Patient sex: F
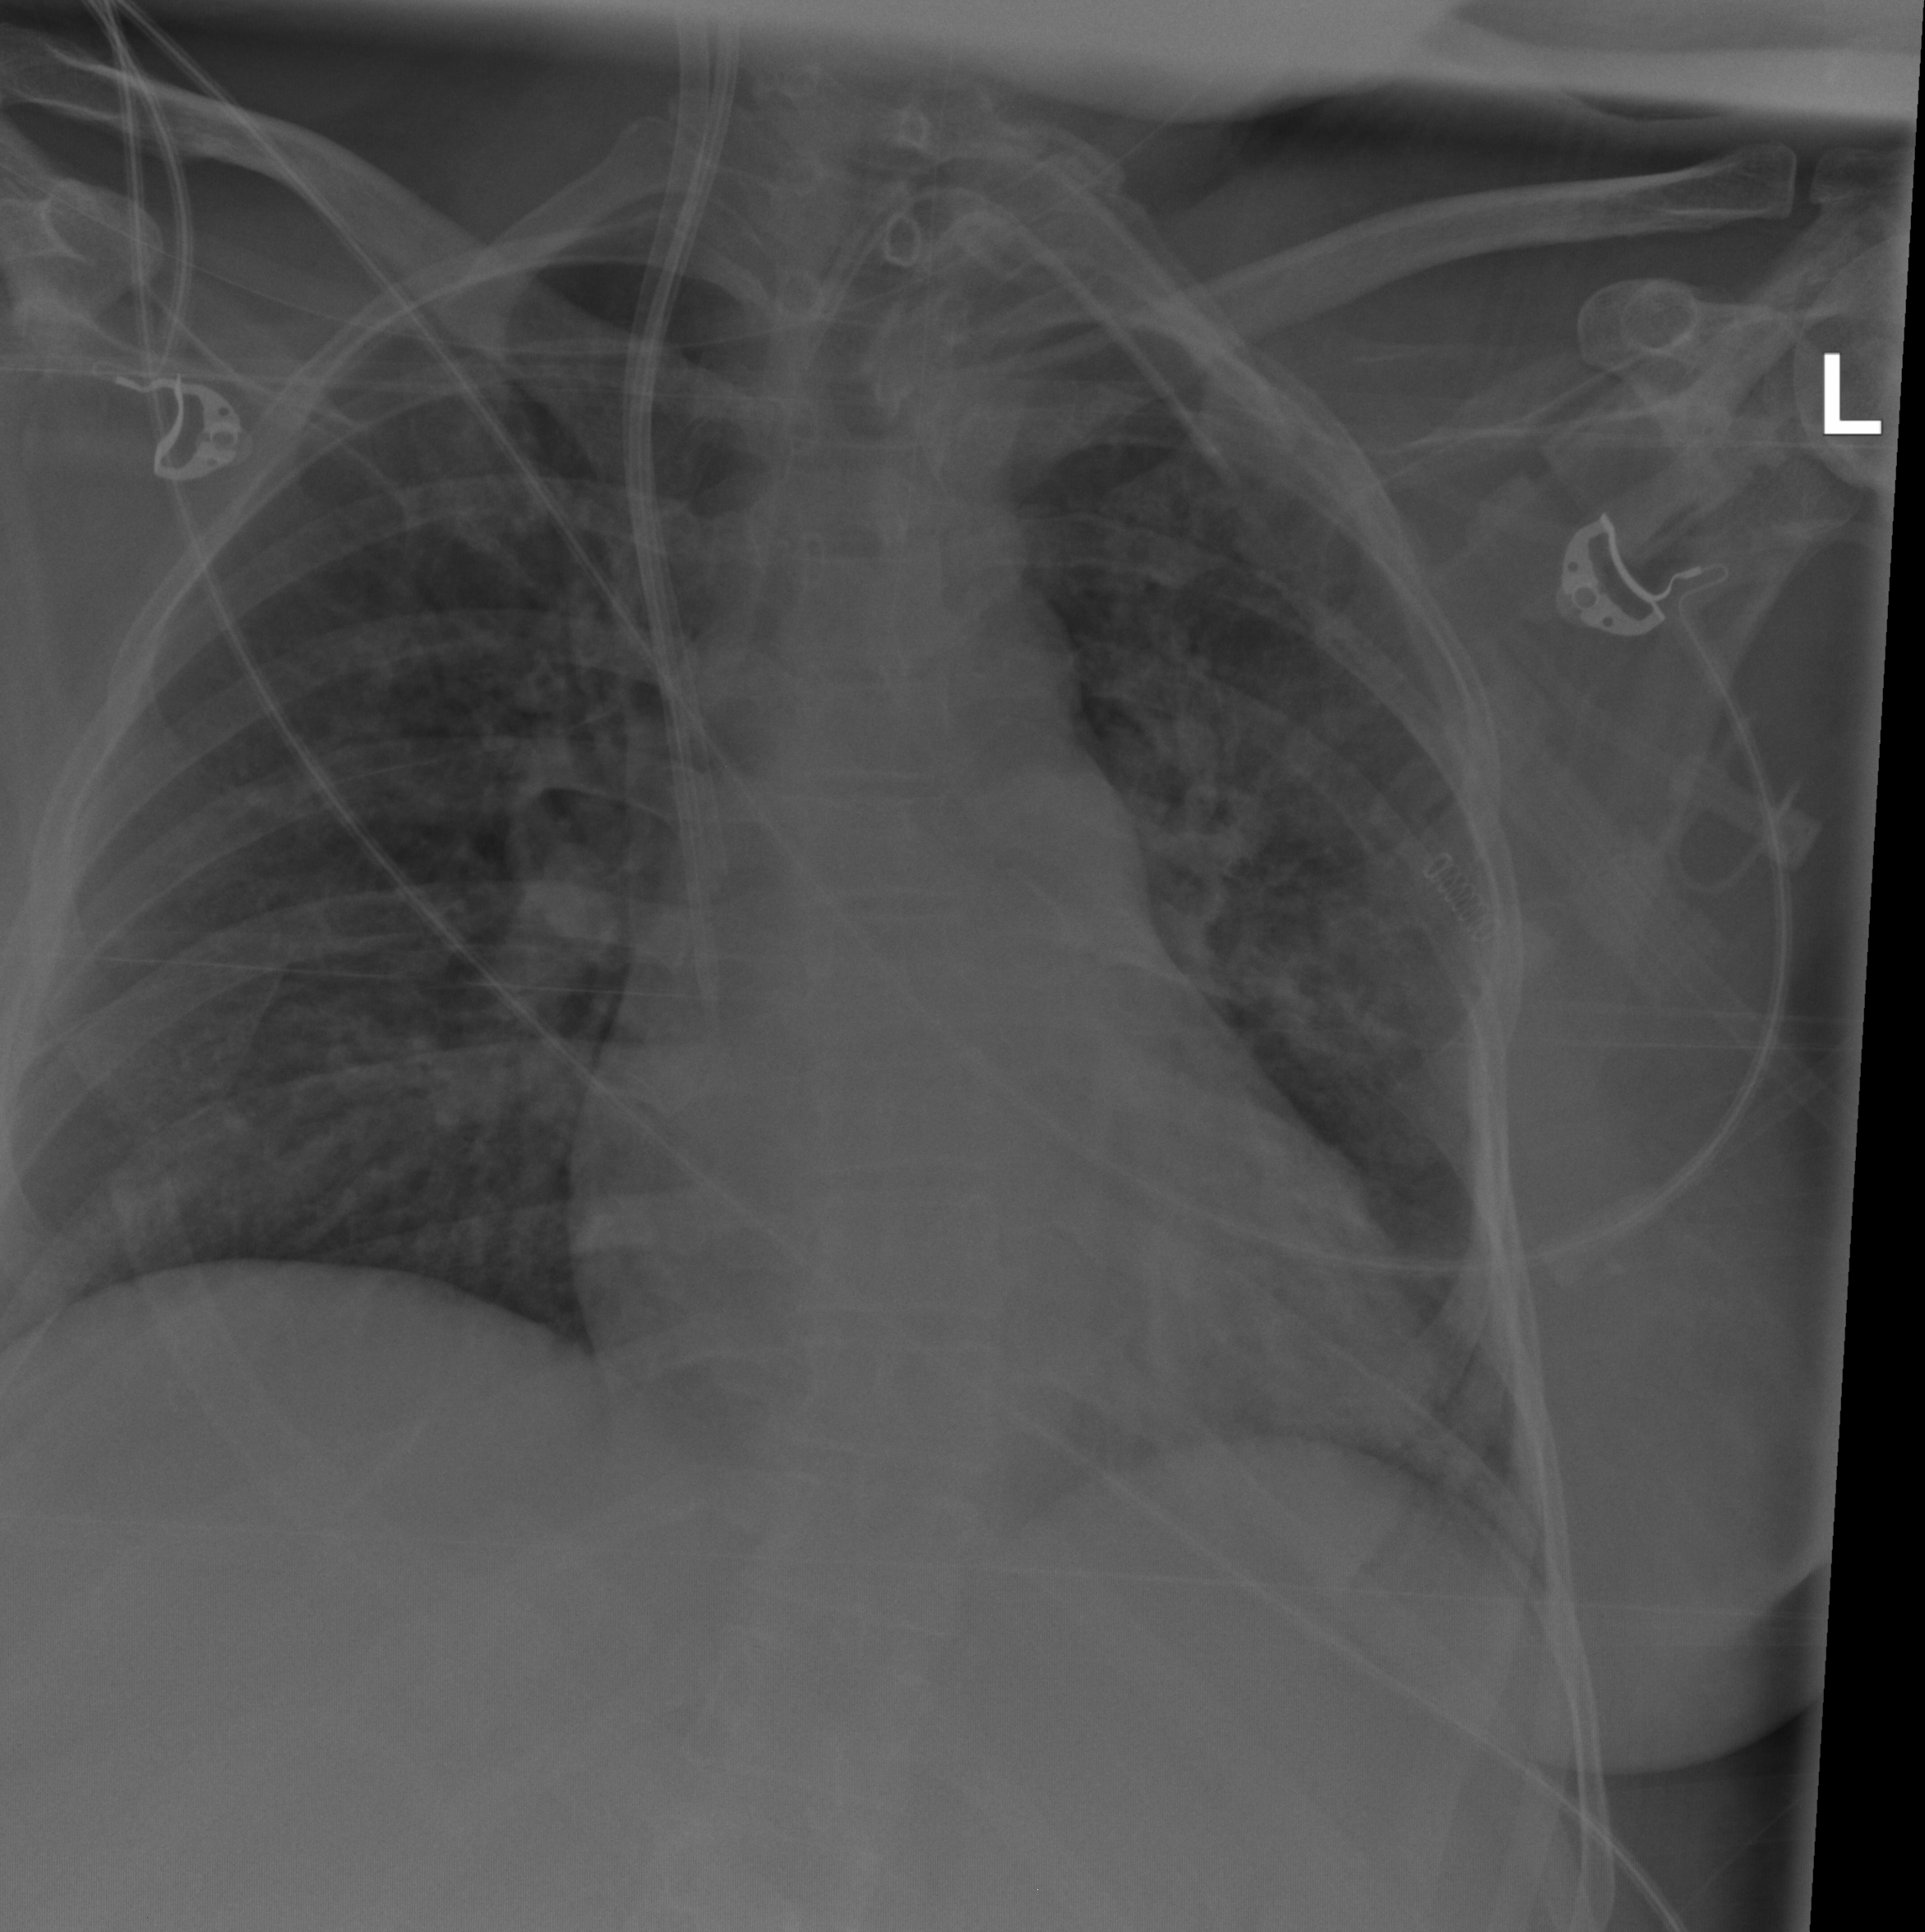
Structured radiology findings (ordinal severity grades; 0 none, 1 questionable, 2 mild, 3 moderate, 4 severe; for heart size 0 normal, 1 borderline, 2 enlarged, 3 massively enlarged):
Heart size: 1
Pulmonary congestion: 0
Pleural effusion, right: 0
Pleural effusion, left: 0
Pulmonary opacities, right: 0
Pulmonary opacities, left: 0
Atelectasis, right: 0
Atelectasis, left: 0